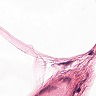
Metastatic tissue present: no